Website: bh-photo
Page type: address-validator
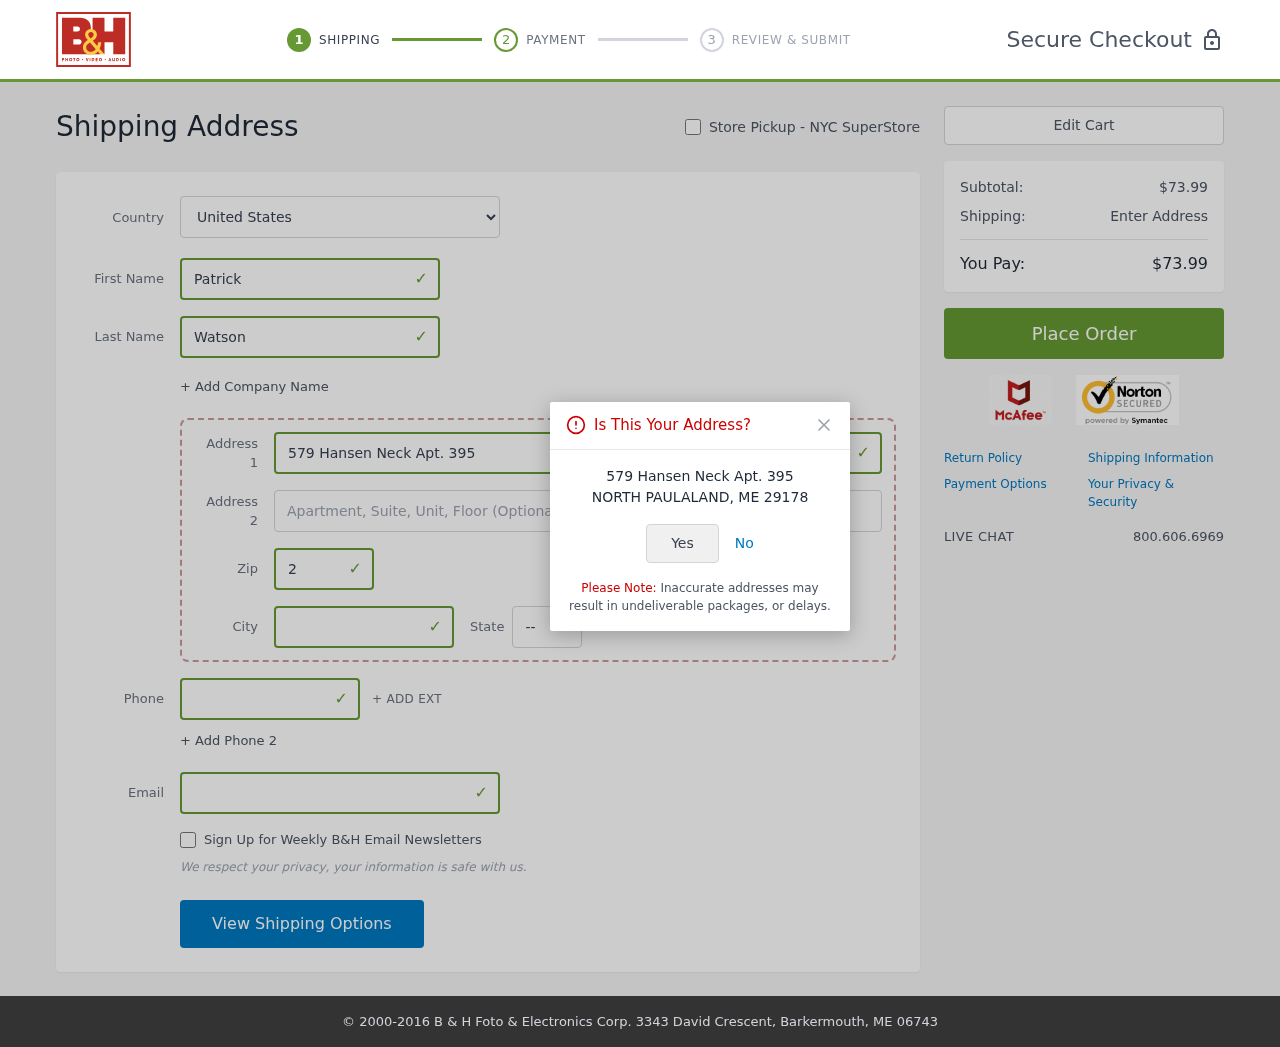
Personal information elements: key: PII_CITY
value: North Paulaland
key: PII_COUNTRY
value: United States
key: PII_EMAIL
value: patrick_watson@gmail.com
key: PII_FIRSTNAME
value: Patrick
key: PII_LASTNAME
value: Watson
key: PII_PHONE
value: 9668981912
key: PII_POSTCODE
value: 29178
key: PII_STATE_ABBR
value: ME
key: PII_STREET
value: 579 Hansen Neck Apt. 395
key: PII_CITY_CONFIRM
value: NORTH PAULALAND
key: PII_POSTCODE_FULL
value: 29178
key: PII_POSTCODE_NUMERIC
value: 29178
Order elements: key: ORDER_SUBTOTAL
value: $73.99
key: ORDER_TOTAL
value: $73.99